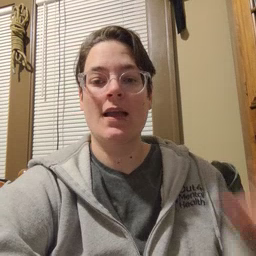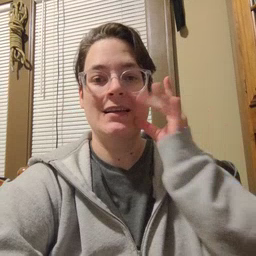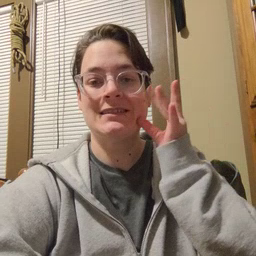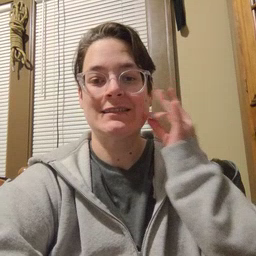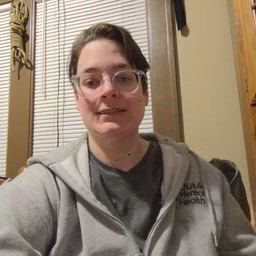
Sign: kitty